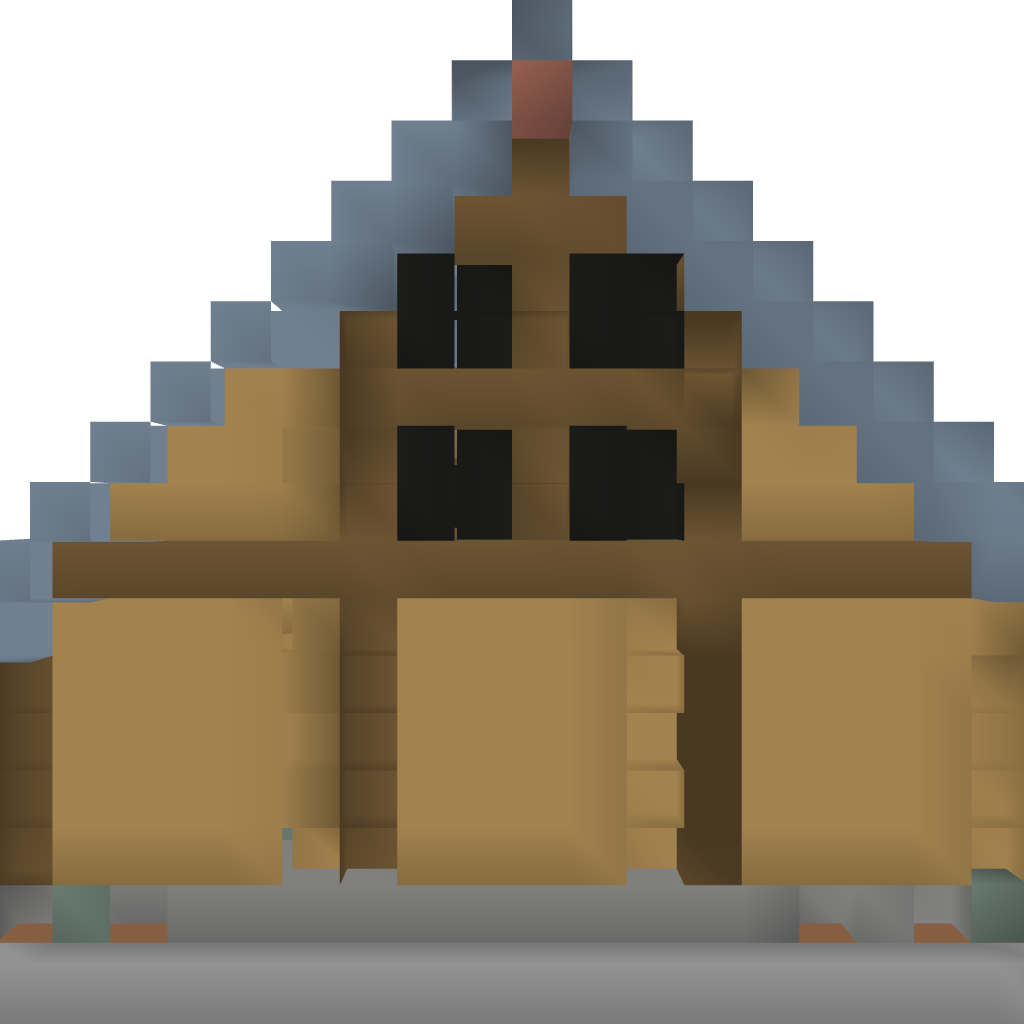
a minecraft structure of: Barn_Large